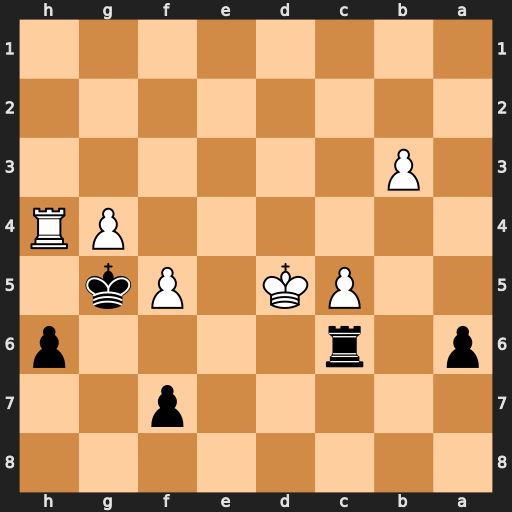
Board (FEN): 8/5p2/p1r4p/2PK1Pk1/6PR/1P6/8/8
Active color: b
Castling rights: -
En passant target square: -
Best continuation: Rxc5+ Kxc5 Kxh4 b4 Kxg4